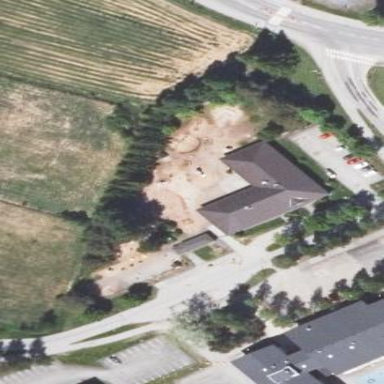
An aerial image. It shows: Kindergarten building.